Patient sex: F
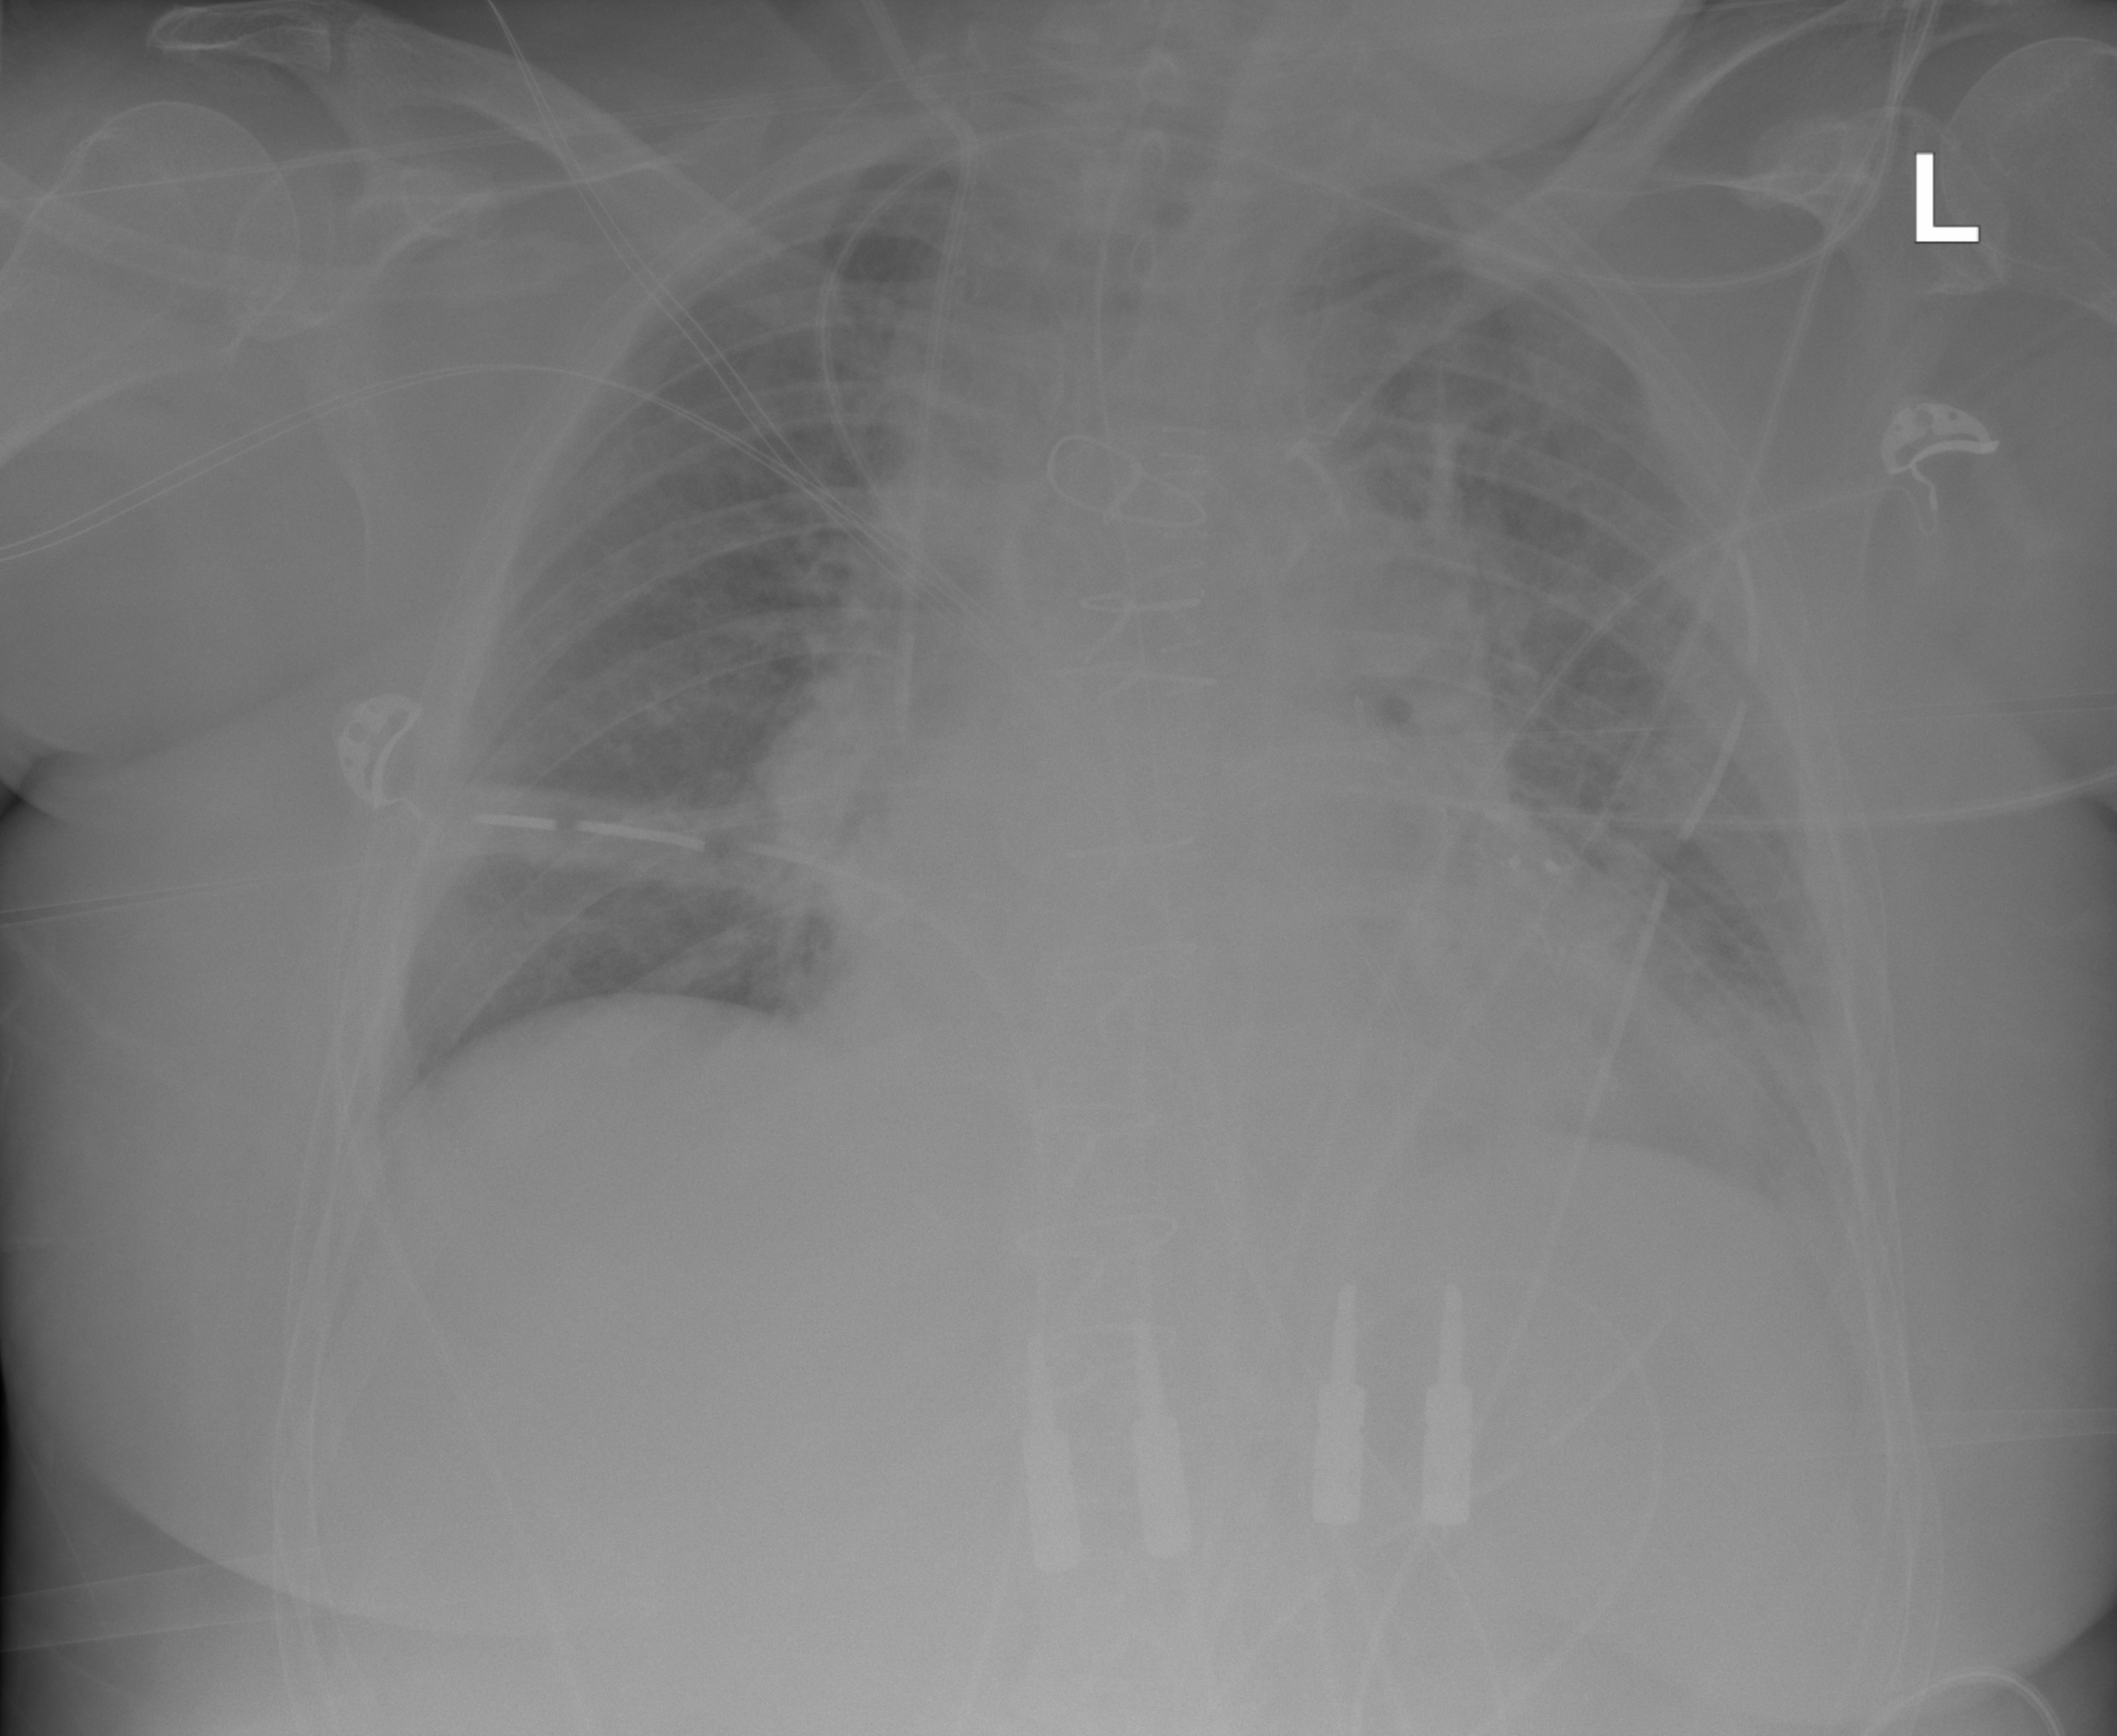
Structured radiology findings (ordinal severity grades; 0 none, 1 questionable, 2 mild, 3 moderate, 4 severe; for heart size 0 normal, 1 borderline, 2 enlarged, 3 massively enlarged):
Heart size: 2
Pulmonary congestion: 3
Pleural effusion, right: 0
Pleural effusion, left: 0
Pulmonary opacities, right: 0
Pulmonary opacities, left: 2
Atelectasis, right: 2
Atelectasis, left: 3